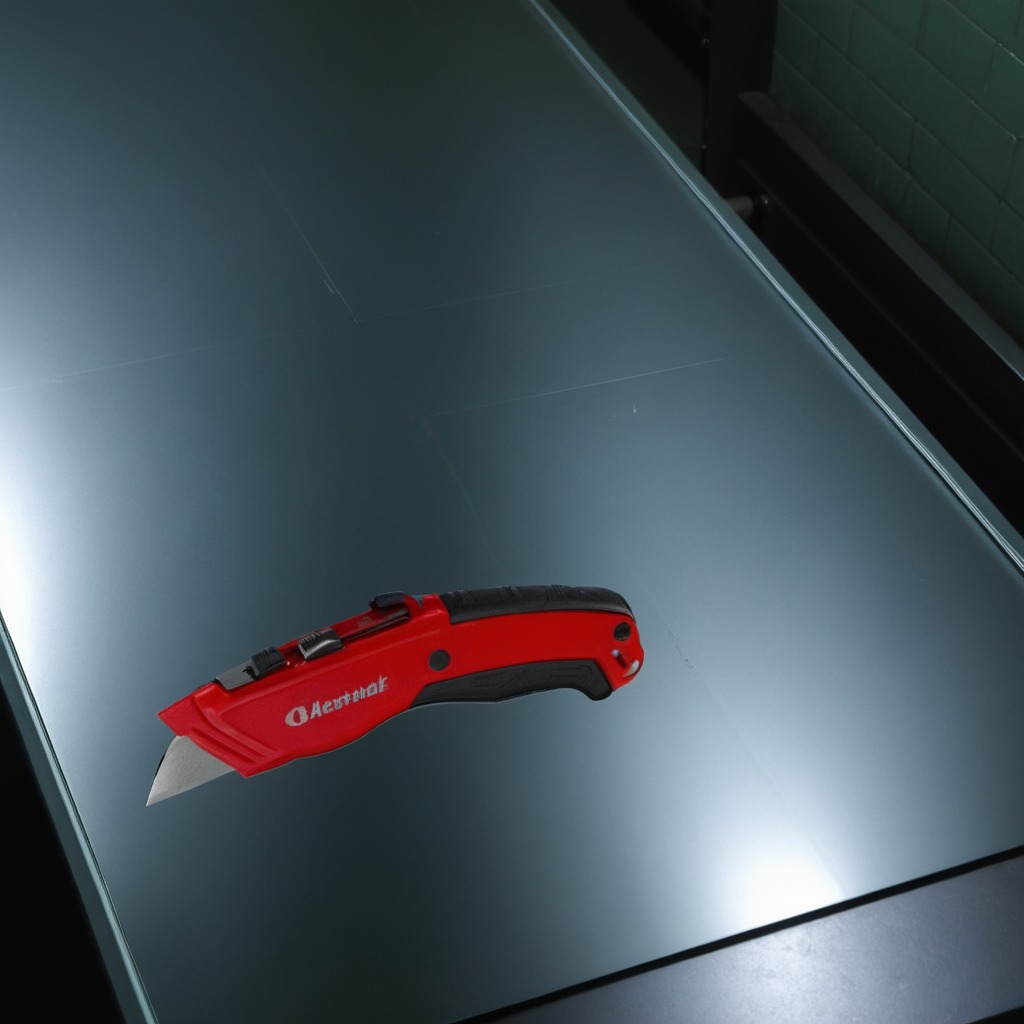
A utility knife lying on a clean empty table in a railway signal maintenance room lit by harsh overhead fluorescents photorealistic surface textures crisp shadows high dynamic range